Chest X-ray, PA view. Patient: 42 years old, sex F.
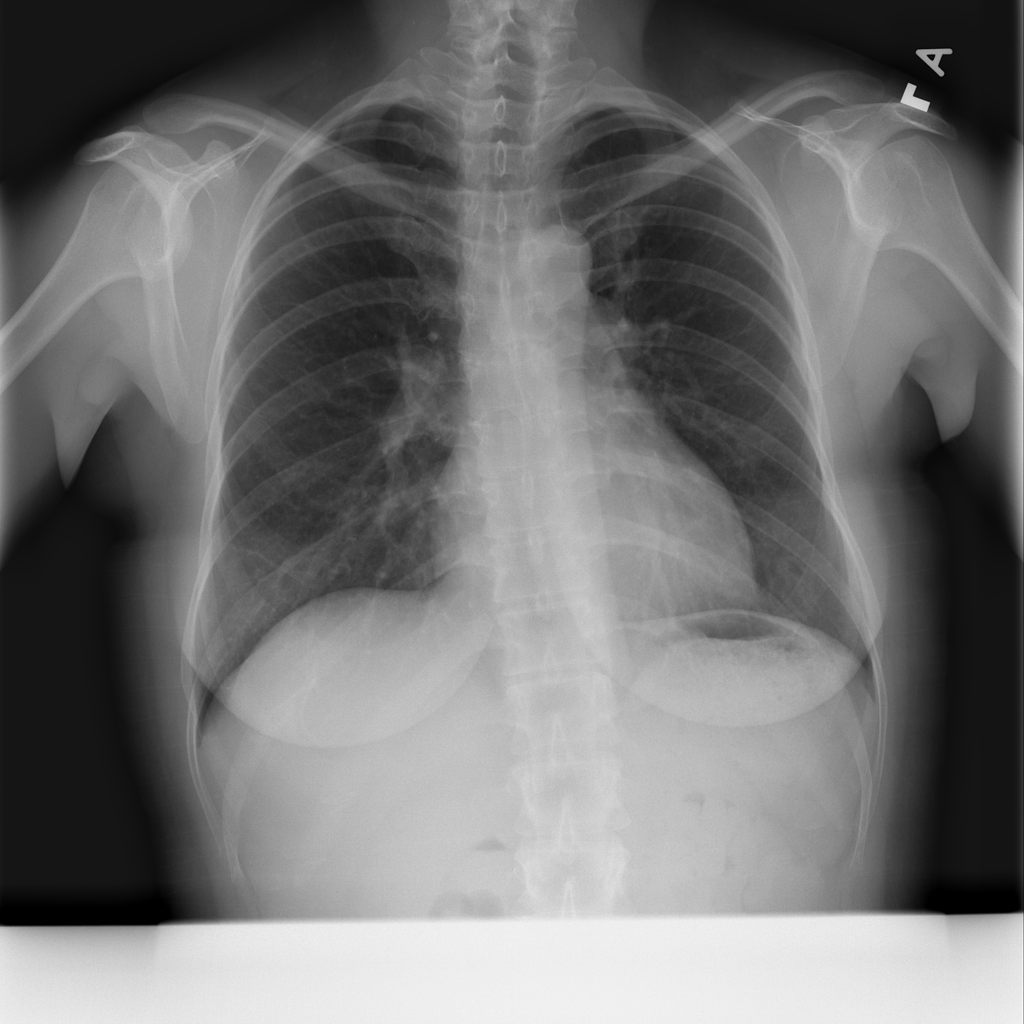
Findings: Pneumothorax